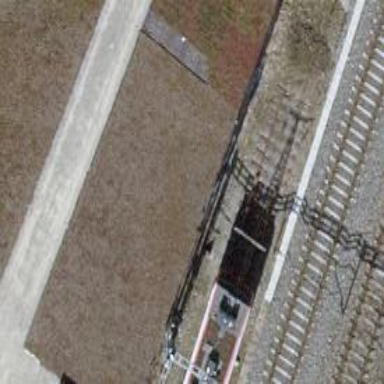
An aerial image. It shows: Railway buffer stop.